Field crop: tomato
Growth stage: 1
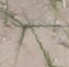
Species: cyperus